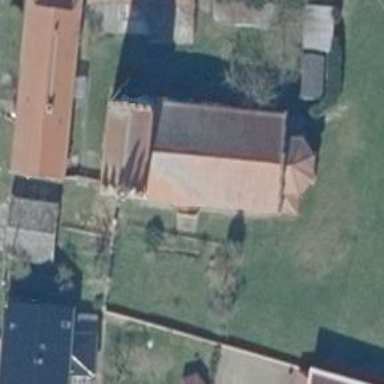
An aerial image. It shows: Place of worship.